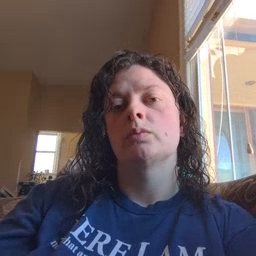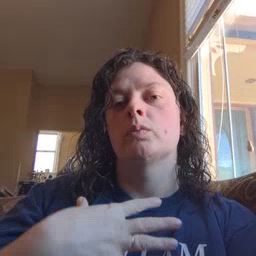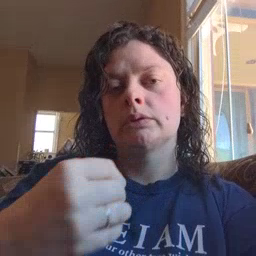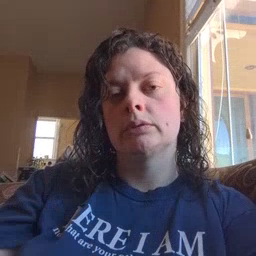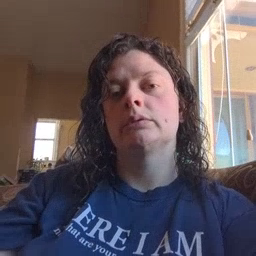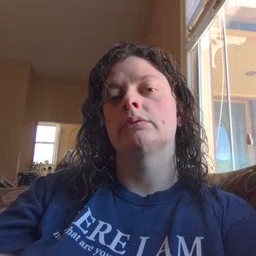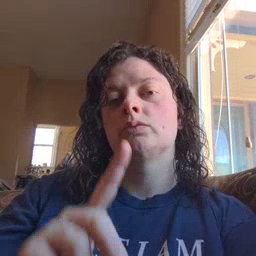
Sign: white